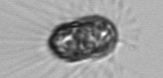
Label: Corethron_hystrix